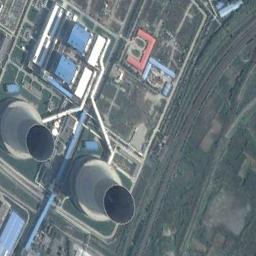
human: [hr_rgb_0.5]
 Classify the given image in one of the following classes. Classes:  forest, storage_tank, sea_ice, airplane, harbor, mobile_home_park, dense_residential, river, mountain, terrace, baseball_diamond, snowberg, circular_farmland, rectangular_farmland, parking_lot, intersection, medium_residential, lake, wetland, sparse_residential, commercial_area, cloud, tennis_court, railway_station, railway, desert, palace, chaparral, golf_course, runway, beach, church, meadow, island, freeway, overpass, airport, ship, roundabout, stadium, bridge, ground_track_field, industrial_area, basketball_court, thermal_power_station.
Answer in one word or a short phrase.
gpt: thermal_power_station